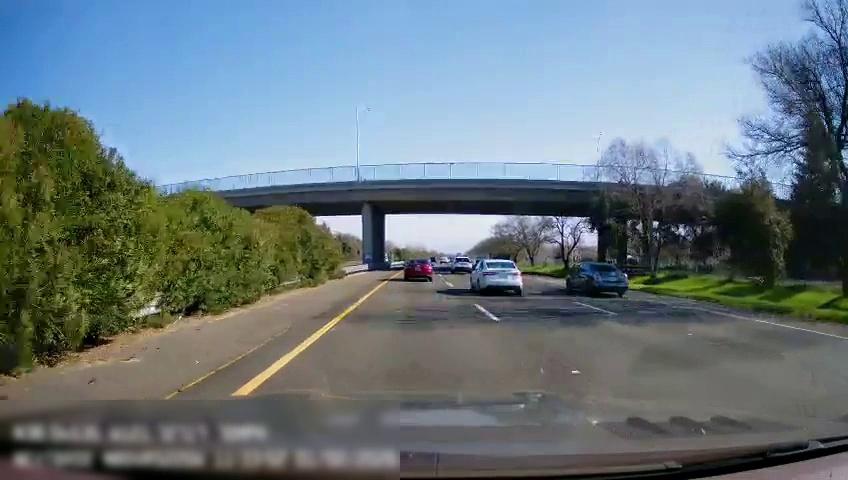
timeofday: Day
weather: Sunny
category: Drivable Space
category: Vehicles | Car
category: Vehicles | Car
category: Vehicles | Car
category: Vehicles | Car
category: Lanes | Current Lane
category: Lanes | Current Lane
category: Lanes | Alternate Lane
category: Lanes | Alternate Lane